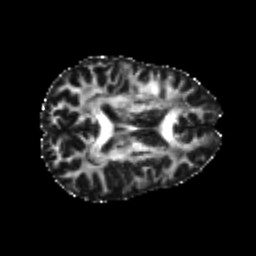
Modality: FA
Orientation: axial
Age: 22
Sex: female
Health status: healthy
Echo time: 0.074 s